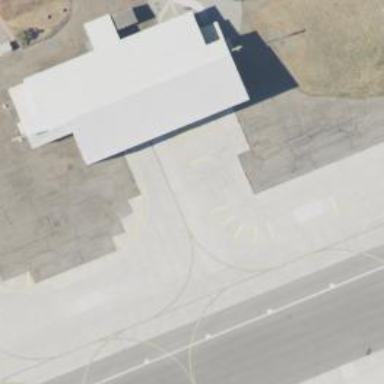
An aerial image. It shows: Image of taxiway at airport.